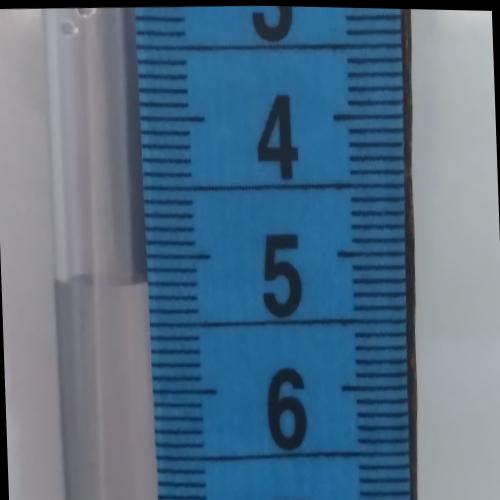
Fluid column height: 5.2 cm